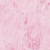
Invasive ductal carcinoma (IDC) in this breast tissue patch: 0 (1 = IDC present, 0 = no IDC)